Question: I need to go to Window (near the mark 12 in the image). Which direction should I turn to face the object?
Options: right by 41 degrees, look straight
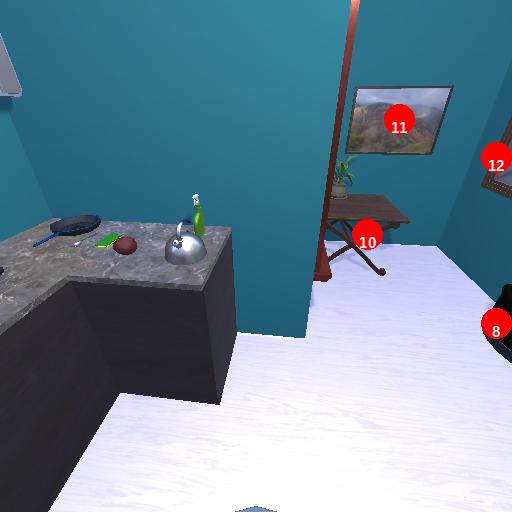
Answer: right by 41 degrees